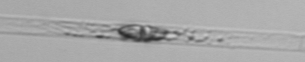
Label: Dactyliosolen_blavyanus